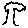
Label: tree